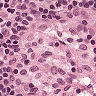
Metastatic tissue present: no